Question:
Hi,
I'm really don't know how I can fix this isse because I've some pages without any content but the structure of the template leaves the rest of the page blank.
I've tried to apply some different techniques with css or jquery and I couldn't find a solution. Could some one help me?
this is the code for the moment:
'''
html {
height: 100%;
}
body {
margin: 0;
padding: 0;
height: 100%;
font-size: 12px;
font-family: 'Tahoma' sans-serif;
color: #1c1c1c;
}
#wrapper {
min-height: 100%;
}
/* Header */
header {
width:100%;
background:#454545;
height: 100%;
}
#main {
overflow:hidden;
}
.content {
width:86%;
height: 100%;
padding:10px;
margin-left:5px;
float:left;
background:#FFF;
}
.sidebar {
padding:1px;
width:12%;
background:#FF8500;
float:left;
padding-bottom: 30000px;
margin-bottom: -30000px;
}
footer {
clear: both;
position: relative;
z-index: 10;
height: 3em;
margin-top: -3em;
padding:10px;
background:#000;
text-align:right;
color:#FFF;
}
'''
I share the html: <URL>
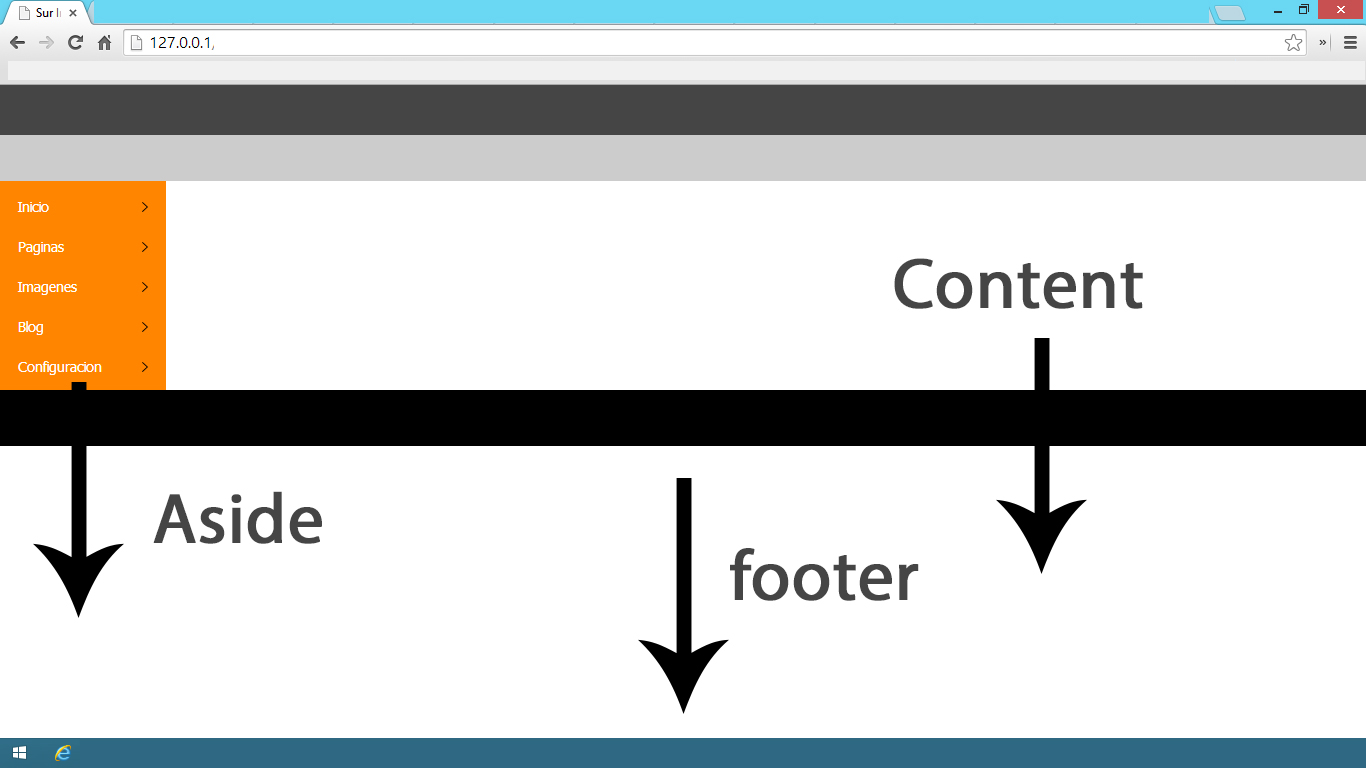
Answer: EDIT: Fixed mistakes.
Basically to set the height of an element, the parent heights need to be known first.
You will see the height removed from the header (as it tries to go full page height), and height 100% added to all parent elements e.g wrapper, main, body, html.
min-height 100% added to main element too.
'''
html {
height: 100%;
}
body {
margin: 0;
padding: 0;
height: 100%;
font-size: 12px;
font-family: 'Tahoma' sans-serif;
color: #1c1c1c;
}
#wrapper {
min-height: 100%;
height:100%;
}
/* Header */
header {
width:100%;
background:#454545;
}
#main {
overflow:hidden;
height:100%;
min-height:100%;
}
.nav {
background:#FF8500;
margin:0;
padding:2px;
height:100%;
min-height:100%;
}
.nav ul {
padding:2px 10px;
list-style: none;
}
.nav li {
width:100%;
height:30px;
padding: 0;
margin:5px 0;
}
.nav li a {
text-align: left;
color: #FFF;
font-size: 14px;
display: list-item;
padding: 5px;
}
.content {
width:86%;
height: 100%;
padding:10px;
margin-left:5px;
float:left;
background:#FFF;
}
.sidebar {
padding:1px;
width:12%;
background:#FF8500;
float:left;
padding-bottom: 30000px;
margin-bottom: -30000px;
}
footer {
clear: both;
position: relative;
z-index: 10;
height: 3em;
margin-top: -3em;
padding:10px;
background:#000;
text-align:right;
color:#FFF;
}
'''